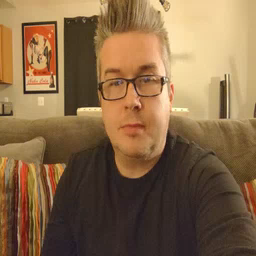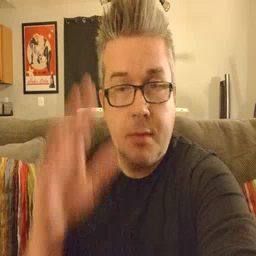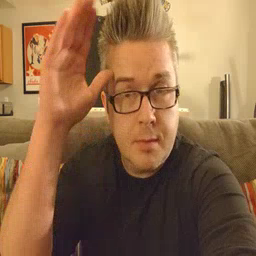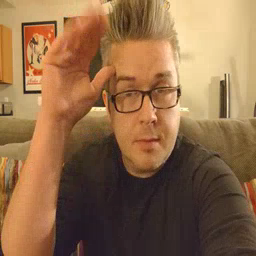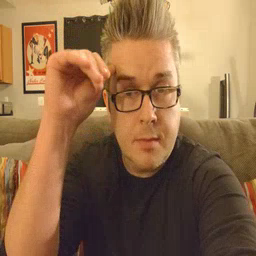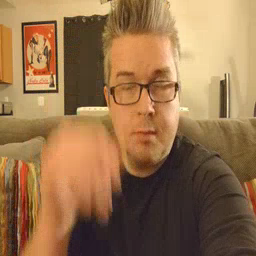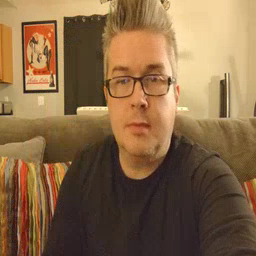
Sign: donkey